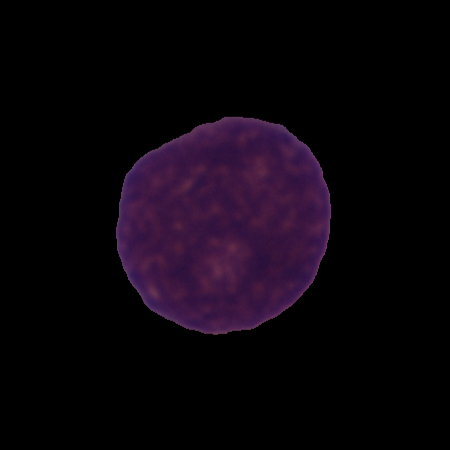
Label: cancer